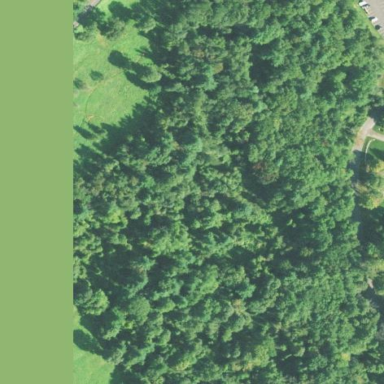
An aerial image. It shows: Existing Preserved Open Space in woodland area.